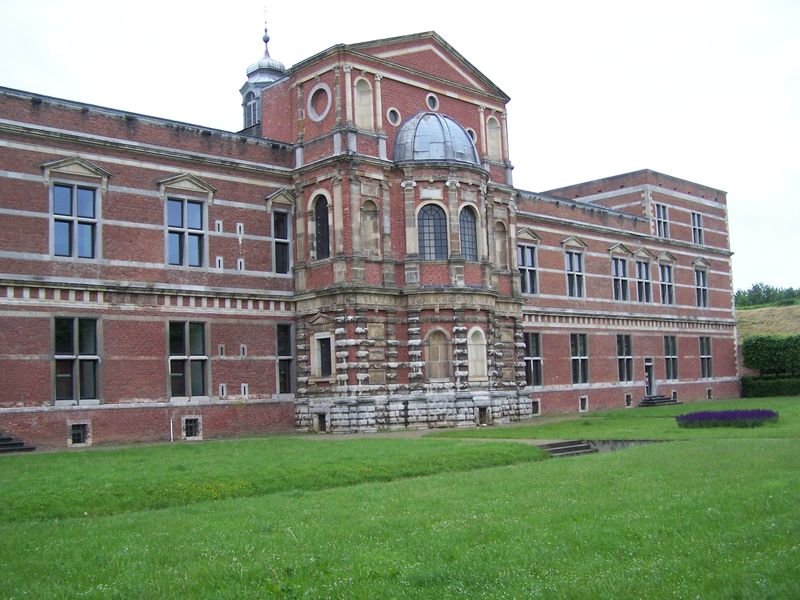
Titel: Schloss und Zitadelle Jülich
Künstler: Herzog Wilhelm V. von Kleve-Jülich-Berg
Standort: Jülich (EU - D - NRW)
Schlagwörter: himmel, weiß, grün, blumen, fenster, gebäude, gras, haus, rot, wiese, architektur, lang, stein, kreis, rund, turm, vorbau, garten, fassade, ziegel, lila, backstein, kuppel, ornamente, foto, keller, rustika, klinker, risalit, simse, apsis, kellerfenster, zweigeschossig, universitaet, mittelrisalitt